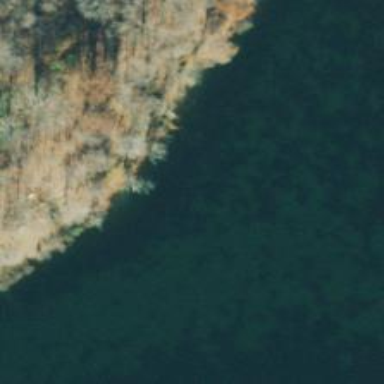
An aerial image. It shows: Reservoir.